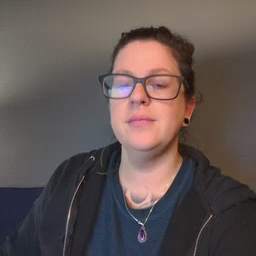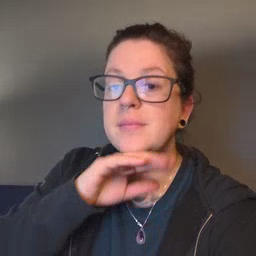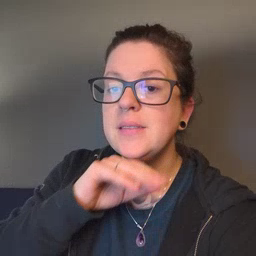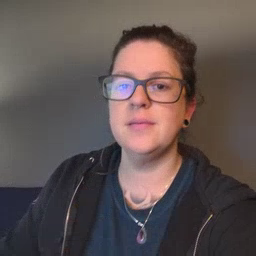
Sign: pig